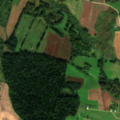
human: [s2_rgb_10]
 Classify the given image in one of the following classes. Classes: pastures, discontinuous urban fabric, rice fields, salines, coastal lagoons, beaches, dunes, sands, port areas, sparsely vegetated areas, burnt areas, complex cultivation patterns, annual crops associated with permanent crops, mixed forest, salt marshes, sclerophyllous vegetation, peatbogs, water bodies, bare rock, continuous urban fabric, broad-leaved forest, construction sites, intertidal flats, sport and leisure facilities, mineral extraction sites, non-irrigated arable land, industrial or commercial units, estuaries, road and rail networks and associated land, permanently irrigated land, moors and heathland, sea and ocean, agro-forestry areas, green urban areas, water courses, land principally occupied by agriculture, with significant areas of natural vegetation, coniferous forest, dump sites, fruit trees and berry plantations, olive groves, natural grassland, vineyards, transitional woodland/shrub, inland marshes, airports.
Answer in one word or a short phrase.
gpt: non-irrigated arable land, pastures, land principally occupied by agriculture, with significant areas of natural vegetation, mixed forest